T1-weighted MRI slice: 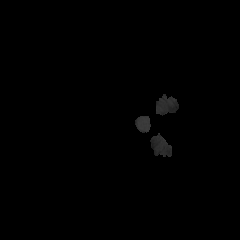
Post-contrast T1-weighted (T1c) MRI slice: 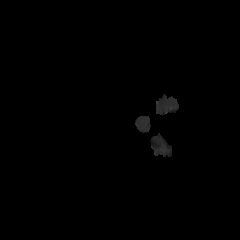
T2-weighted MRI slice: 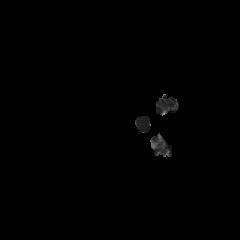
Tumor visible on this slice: no